Question: I'm using Emacs + Typerex for OCaml programming. I have tried OcaIDE before in Windows. It's not as nice as Typerex, but it does have a good feature: Ocaml Browser

Is there anyway to have such a browser in Typerex?
(eclipse + OcaIDE in linux might work, but I do not like it as much as typerex)
Thanks
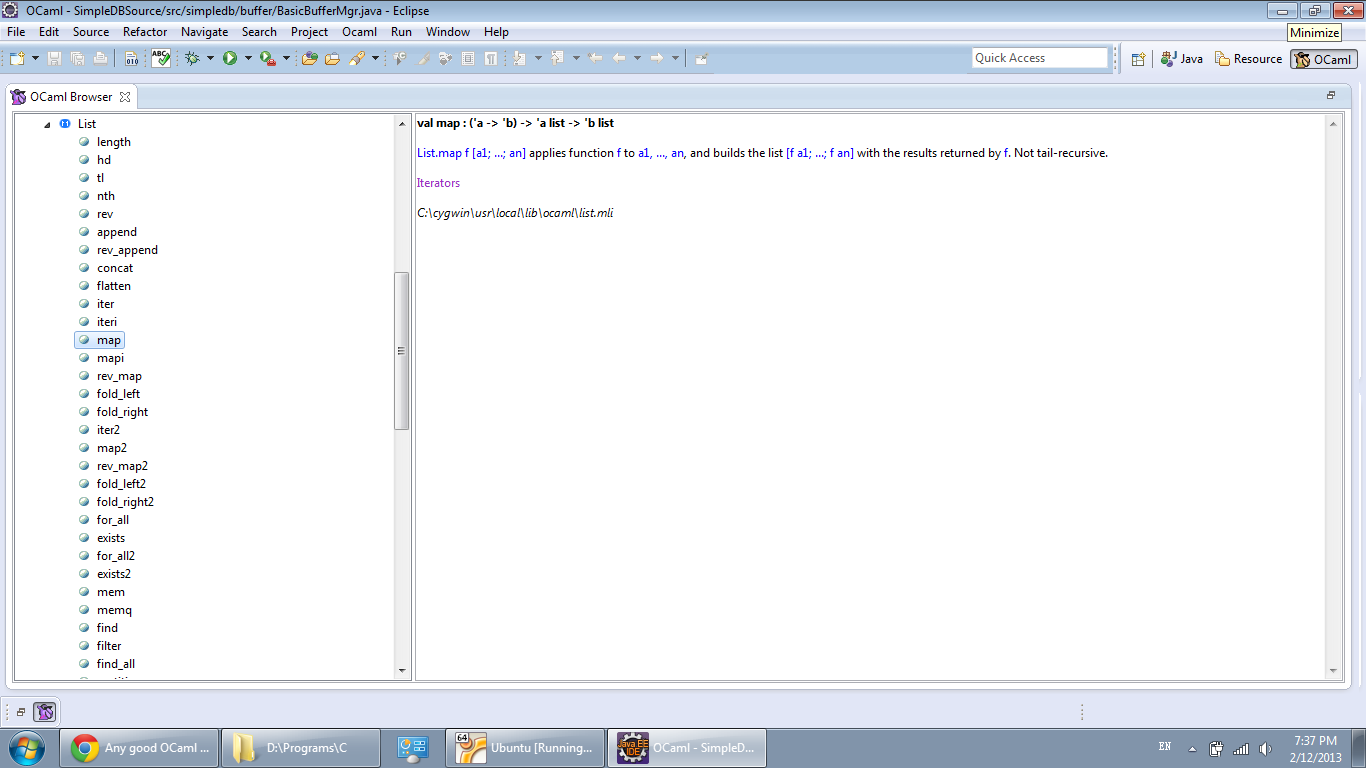
Answer: 'ocamlbrowser' is actually the name of a program that has been distributed with the OCaml compiler for a very long time. It is written with LablTk, maintained by Jacques Garrigue, and was inside the "ocaml distribution" (instead of an external tool) because it accessed '.cmi' files in ways that rely on internal details of the compiler.
So the short answer is: "yes, just call 'ocamlbrowser' in your terminal" (assuming your distribution packaged ocamlbrowser with the compiler, which may or may not be the case; there may be a separate ocamlbrowser package instead). The look&feel of the tool may be a bit dated compared to a shiny Eclipse version, but it indeed exists and works fine.